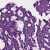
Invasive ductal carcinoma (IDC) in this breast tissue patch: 1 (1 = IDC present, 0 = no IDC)